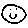
Label: smiley face